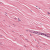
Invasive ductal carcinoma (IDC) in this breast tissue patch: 0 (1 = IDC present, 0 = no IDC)